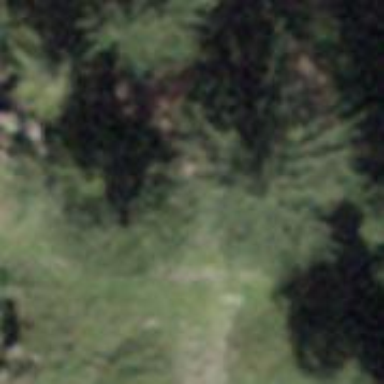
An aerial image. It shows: Path.